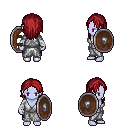
a pixel art fantasy rpg character, female body template, dark elf, purple skin, white robe, gold greaves, brunette long hairstyle, white cloth bandages, shield, four views (front, back, left, right), 2x2 character sprite sheet, small pixel art, hard edges, no anti-aliasing